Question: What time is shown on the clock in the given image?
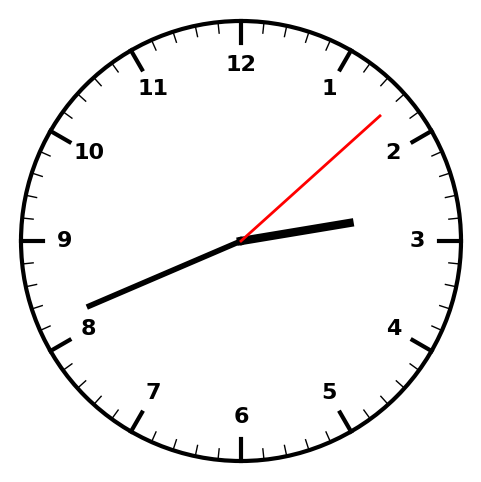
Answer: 02:41:08